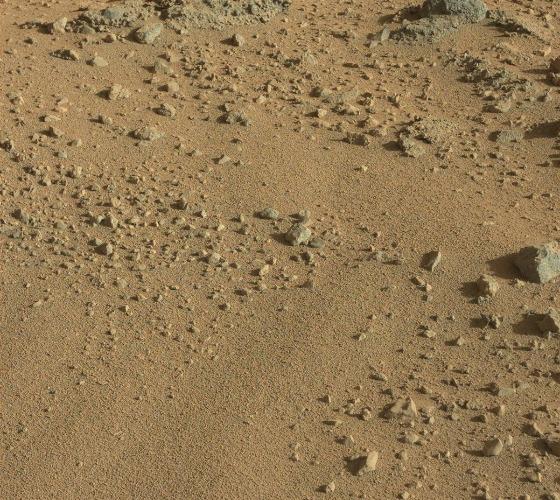
Terrain classes present: Bedrock, Gravel / Sand / Soil, Rock, Shadow